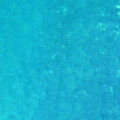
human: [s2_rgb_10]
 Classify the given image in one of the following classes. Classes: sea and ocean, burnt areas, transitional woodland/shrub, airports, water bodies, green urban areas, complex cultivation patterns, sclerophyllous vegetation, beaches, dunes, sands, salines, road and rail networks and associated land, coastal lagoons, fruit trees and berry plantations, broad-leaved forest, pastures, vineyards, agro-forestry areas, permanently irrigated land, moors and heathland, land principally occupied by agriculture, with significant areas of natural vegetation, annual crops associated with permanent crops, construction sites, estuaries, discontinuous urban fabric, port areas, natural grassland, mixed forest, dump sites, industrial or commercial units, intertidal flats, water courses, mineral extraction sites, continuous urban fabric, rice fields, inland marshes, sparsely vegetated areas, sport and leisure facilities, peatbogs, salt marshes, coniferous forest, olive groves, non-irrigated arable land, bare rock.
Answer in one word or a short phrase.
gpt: sea and ocean